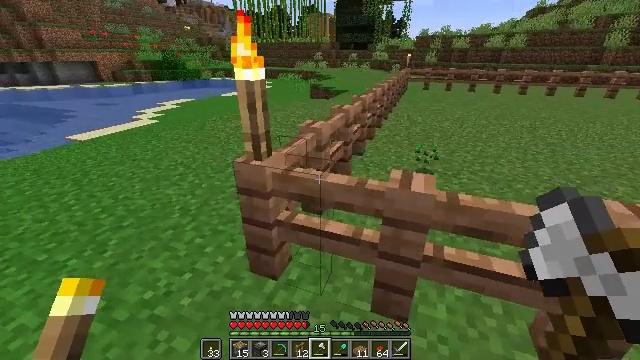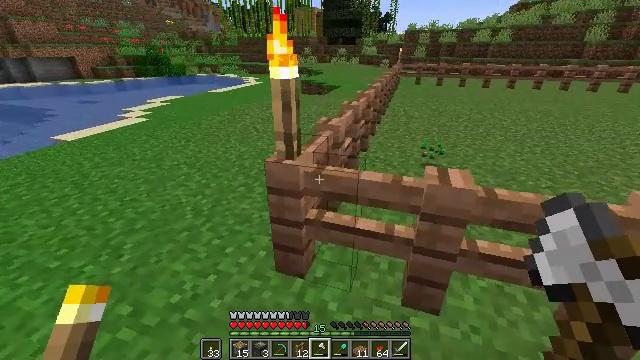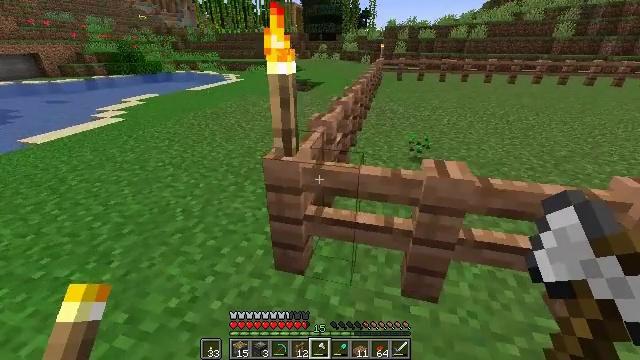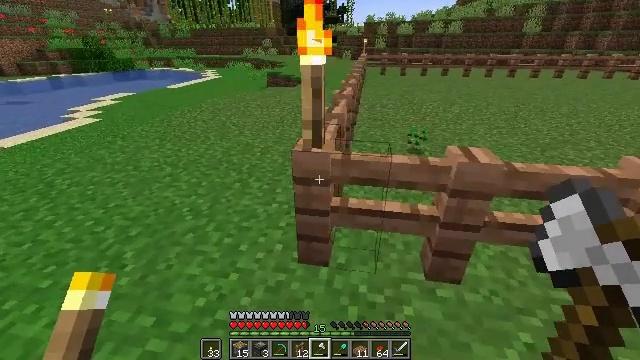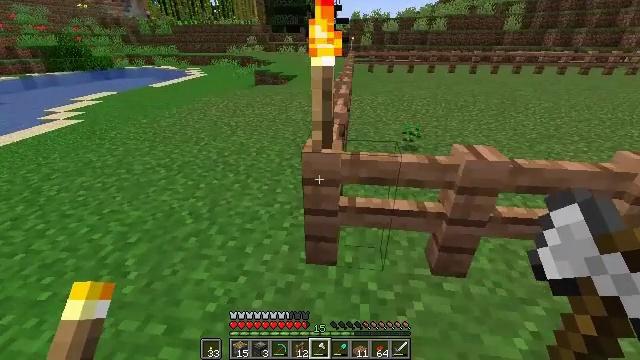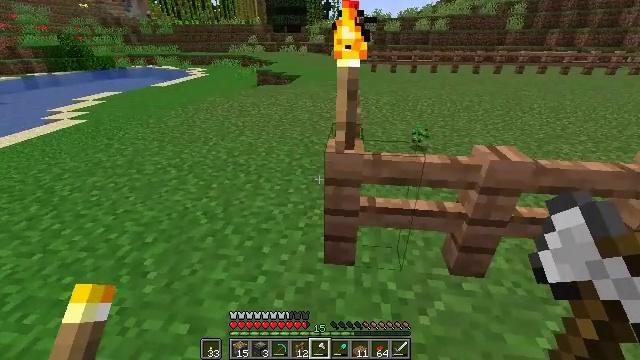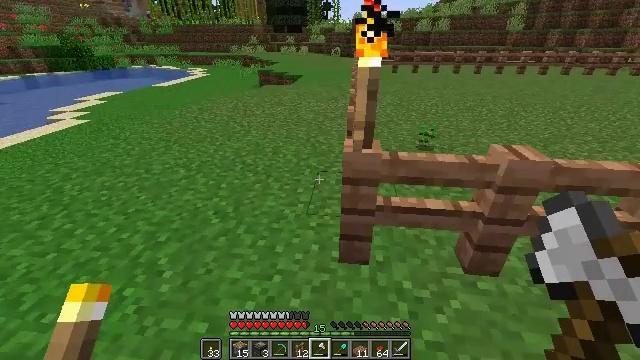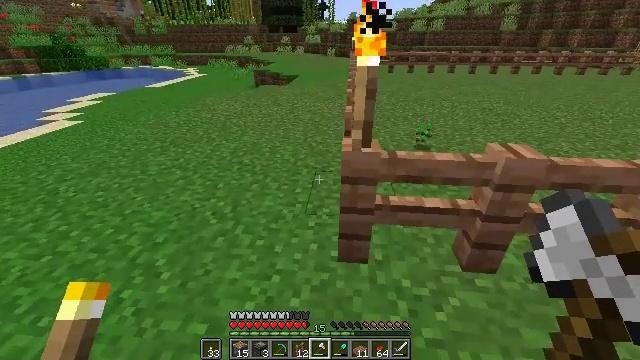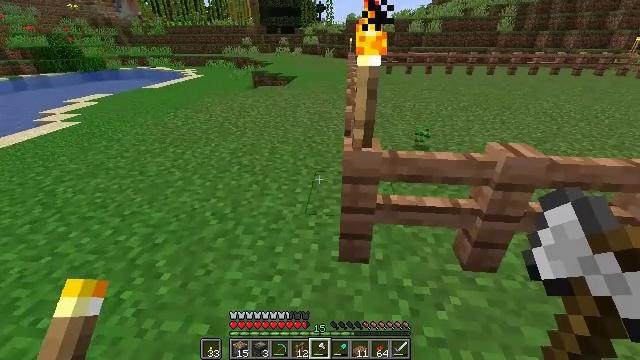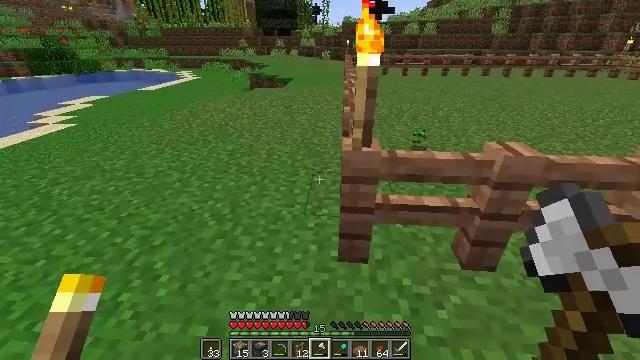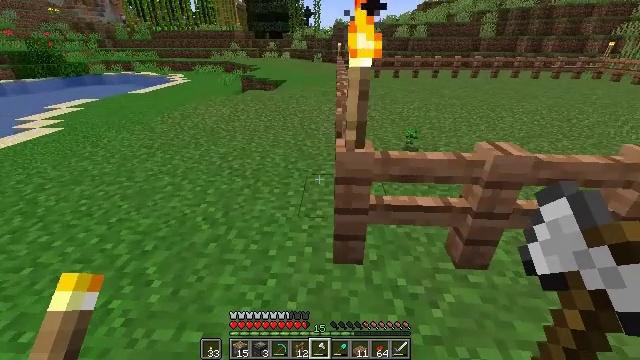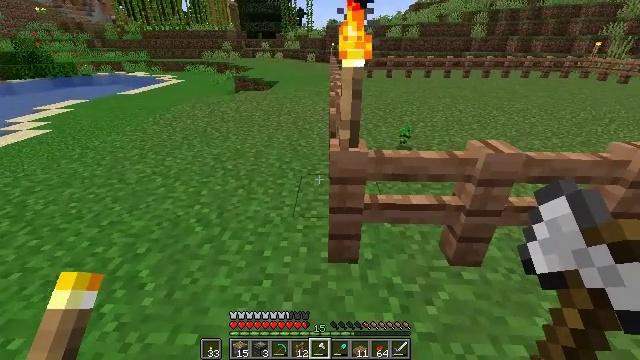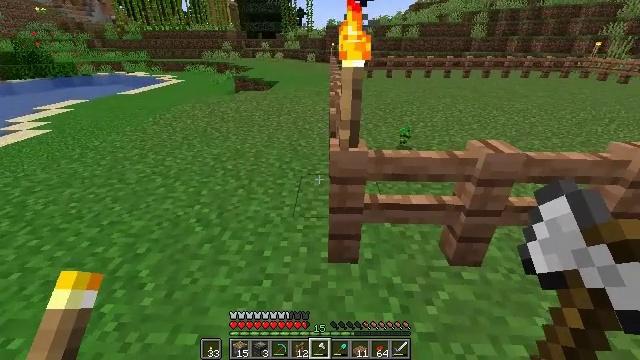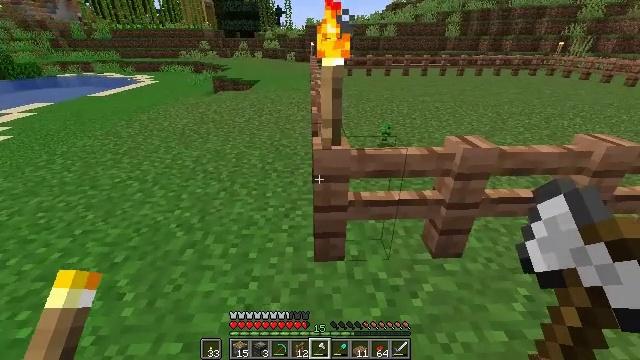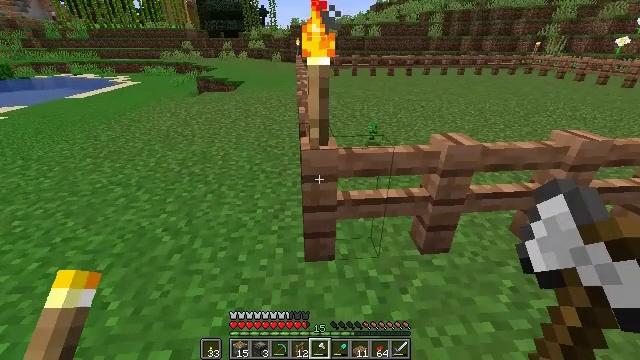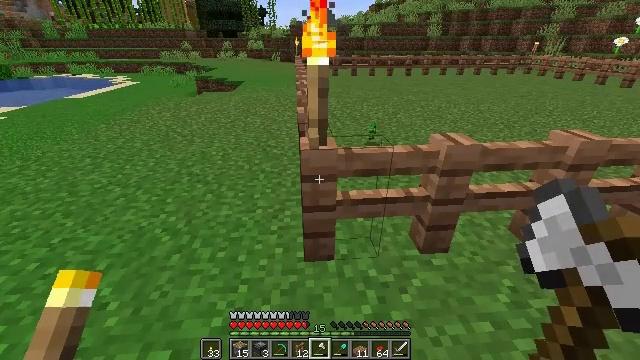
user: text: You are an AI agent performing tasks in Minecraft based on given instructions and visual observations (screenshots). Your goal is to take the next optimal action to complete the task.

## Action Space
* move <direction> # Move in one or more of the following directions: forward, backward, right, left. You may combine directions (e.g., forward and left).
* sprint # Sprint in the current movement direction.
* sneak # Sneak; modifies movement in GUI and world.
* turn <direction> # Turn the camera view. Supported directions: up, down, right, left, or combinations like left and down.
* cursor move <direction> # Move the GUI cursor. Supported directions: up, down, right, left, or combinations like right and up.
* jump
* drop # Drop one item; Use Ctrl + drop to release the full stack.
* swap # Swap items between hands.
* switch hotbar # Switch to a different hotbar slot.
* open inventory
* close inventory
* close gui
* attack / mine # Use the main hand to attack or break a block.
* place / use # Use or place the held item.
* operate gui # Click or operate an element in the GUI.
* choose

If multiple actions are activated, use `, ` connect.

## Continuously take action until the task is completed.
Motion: motion action
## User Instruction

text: Break the jungle fence to collect it.
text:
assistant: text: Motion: move left, turn right
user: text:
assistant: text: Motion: move left, turn right
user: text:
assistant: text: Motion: move left, turn right
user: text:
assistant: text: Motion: move left, turn right
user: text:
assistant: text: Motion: no_op
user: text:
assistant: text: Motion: no_op
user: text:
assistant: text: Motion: no_op
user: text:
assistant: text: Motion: no_op
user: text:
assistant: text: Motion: no_op
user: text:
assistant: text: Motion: turn right
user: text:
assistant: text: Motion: turn right
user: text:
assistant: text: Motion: no_op
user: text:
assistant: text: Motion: turn right
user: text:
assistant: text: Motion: turn right
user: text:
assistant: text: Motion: no_op
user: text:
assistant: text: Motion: no_op
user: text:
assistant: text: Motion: no_op
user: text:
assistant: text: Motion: no_op
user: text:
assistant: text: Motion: no_op
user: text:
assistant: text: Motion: no_op
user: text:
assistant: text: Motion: no_op
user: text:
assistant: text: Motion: no_op
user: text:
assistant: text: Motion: no_op
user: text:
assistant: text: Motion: no_op
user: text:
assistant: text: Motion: no_op
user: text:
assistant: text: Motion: no_op
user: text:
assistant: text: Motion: no_op
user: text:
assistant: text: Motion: no_op
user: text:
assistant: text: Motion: no_op
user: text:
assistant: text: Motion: no_op